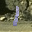
Label: 1